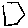
Label: hexagon